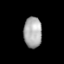
Tissue: lung
Cell type: Endothelial cells
Senescence score: 0.5569
Nuclear area (px): 540
Mean DAPI intensity: 172.628